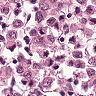
Metastatic tissue present: yes